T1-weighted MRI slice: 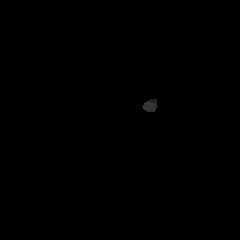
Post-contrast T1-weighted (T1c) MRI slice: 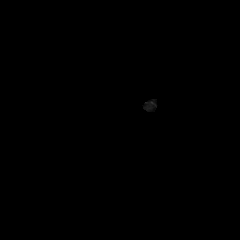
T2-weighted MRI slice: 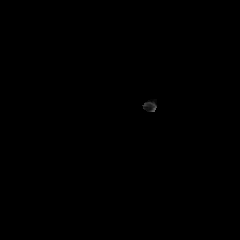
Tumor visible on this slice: no